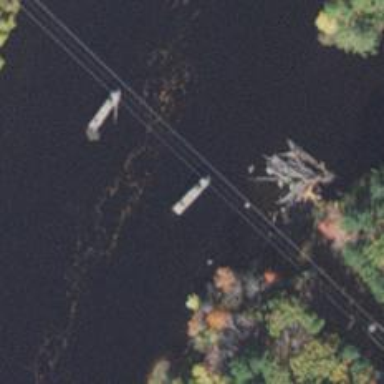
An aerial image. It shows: Bridge supported by piers.